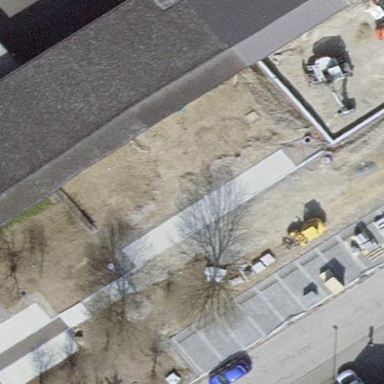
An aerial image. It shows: View of roof of building.